Field crop: maize
Growth stage: 2
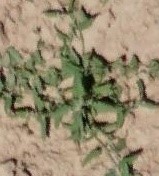
Species: atriplex